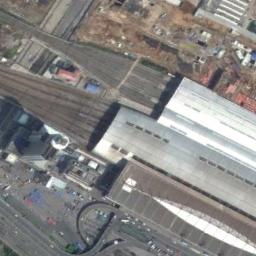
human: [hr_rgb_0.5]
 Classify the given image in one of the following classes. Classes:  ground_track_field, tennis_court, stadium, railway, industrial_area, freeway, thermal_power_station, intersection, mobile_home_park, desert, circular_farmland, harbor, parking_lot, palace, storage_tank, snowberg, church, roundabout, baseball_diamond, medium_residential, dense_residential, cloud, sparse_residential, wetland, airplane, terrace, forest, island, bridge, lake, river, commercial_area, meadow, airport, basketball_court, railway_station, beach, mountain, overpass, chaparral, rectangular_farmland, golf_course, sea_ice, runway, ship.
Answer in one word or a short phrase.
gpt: railway_station